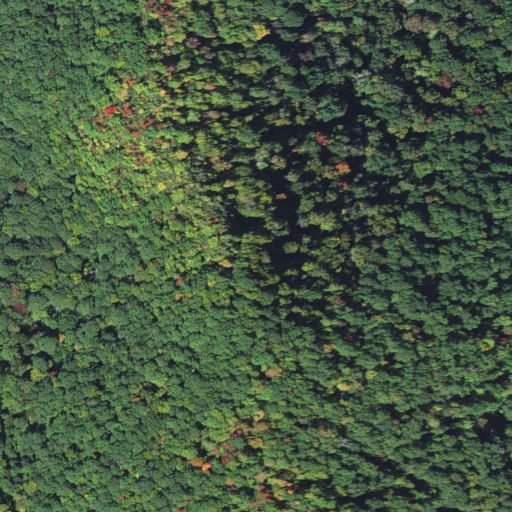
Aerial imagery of ridge(s) in North Carolina named Little Fork Ridge containing deciduous forest, mixed forest, evergreen forest, and shrub